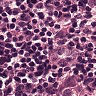
Metastatic tissue present: yes